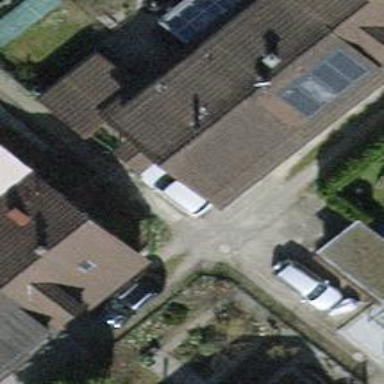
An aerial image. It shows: Alley with pebblestone surface.